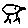
Label: bird